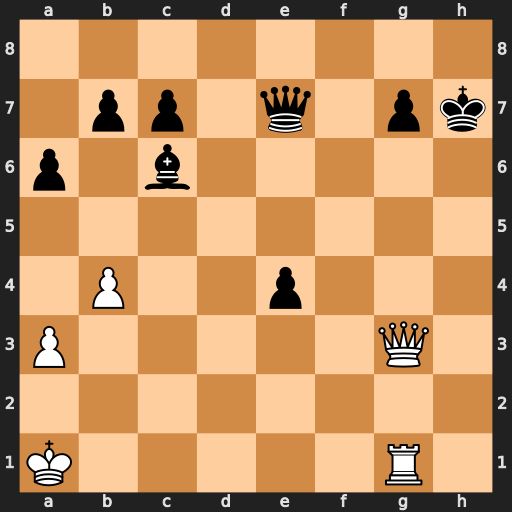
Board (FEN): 8/1pp1q1pk/p1b5/8/1P2p3/P5Q1/8/K5R1
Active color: w
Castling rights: -
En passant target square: -
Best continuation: Rh1+ Kg8 Qb3+ Qf7 Rh8+ Kxh8 Qxf7